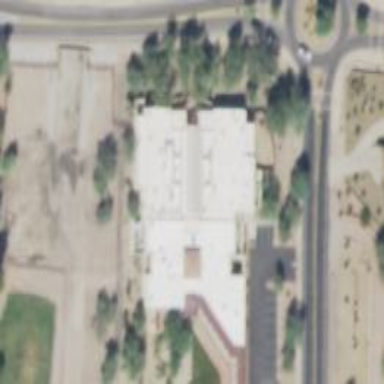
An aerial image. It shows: School building.